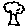
Label: tree